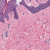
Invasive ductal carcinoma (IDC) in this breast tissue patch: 0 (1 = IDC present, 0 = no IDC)